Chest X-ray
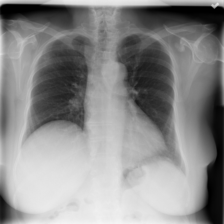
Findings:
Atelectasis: positive
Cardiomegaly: negative
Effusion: negative
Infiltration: negative
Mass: negative
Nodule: negative
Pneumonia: negative
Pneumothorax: negative
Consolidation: negative
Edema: negative
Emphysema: negative
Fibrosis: negative
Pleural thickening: negative
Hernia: negative